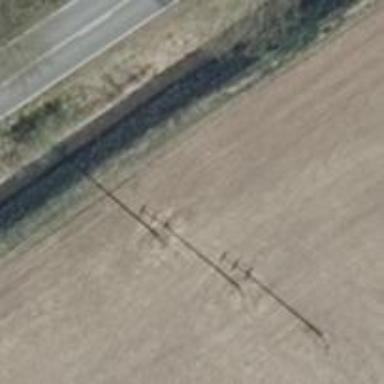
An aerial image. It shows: Power pole.